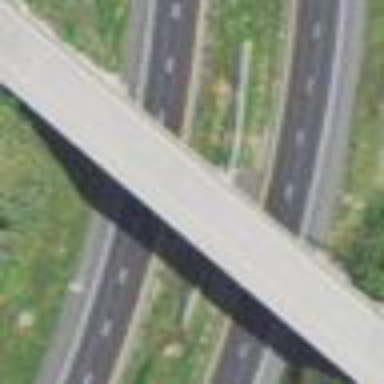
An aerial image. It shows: Man-made bridge.